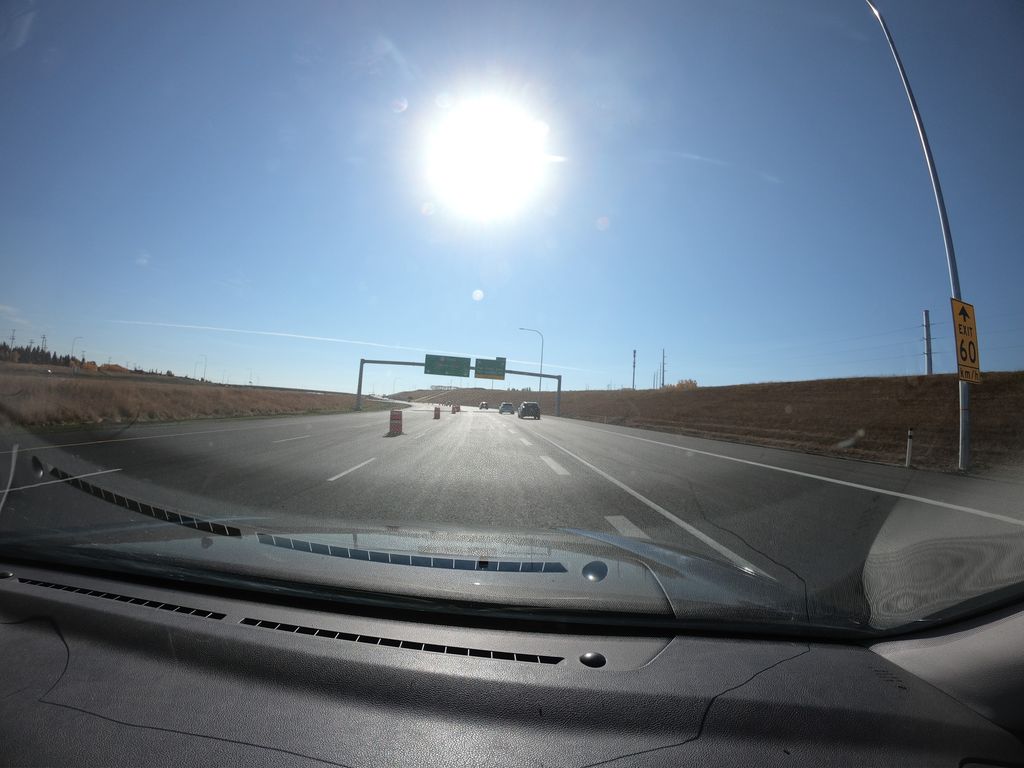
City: calgary